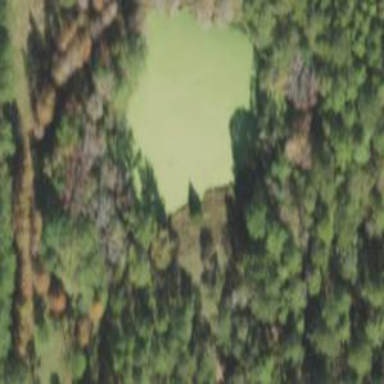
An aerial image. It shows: Marshy wetland area.